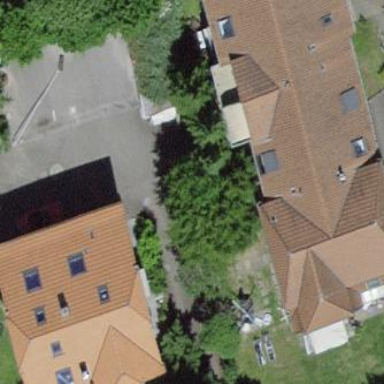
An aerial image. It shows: Residential building.